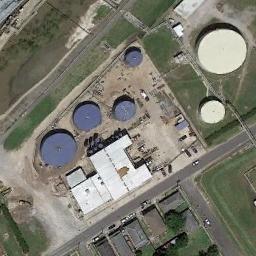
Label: storage_tank